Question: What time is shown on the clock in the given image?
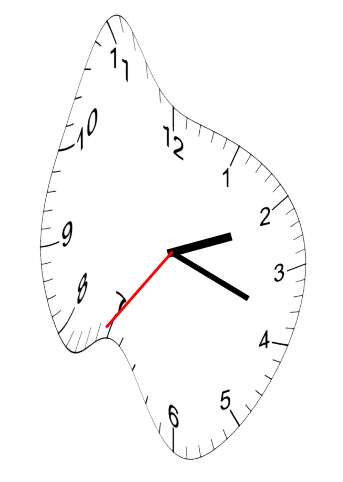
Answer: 02:18:36